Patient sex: F
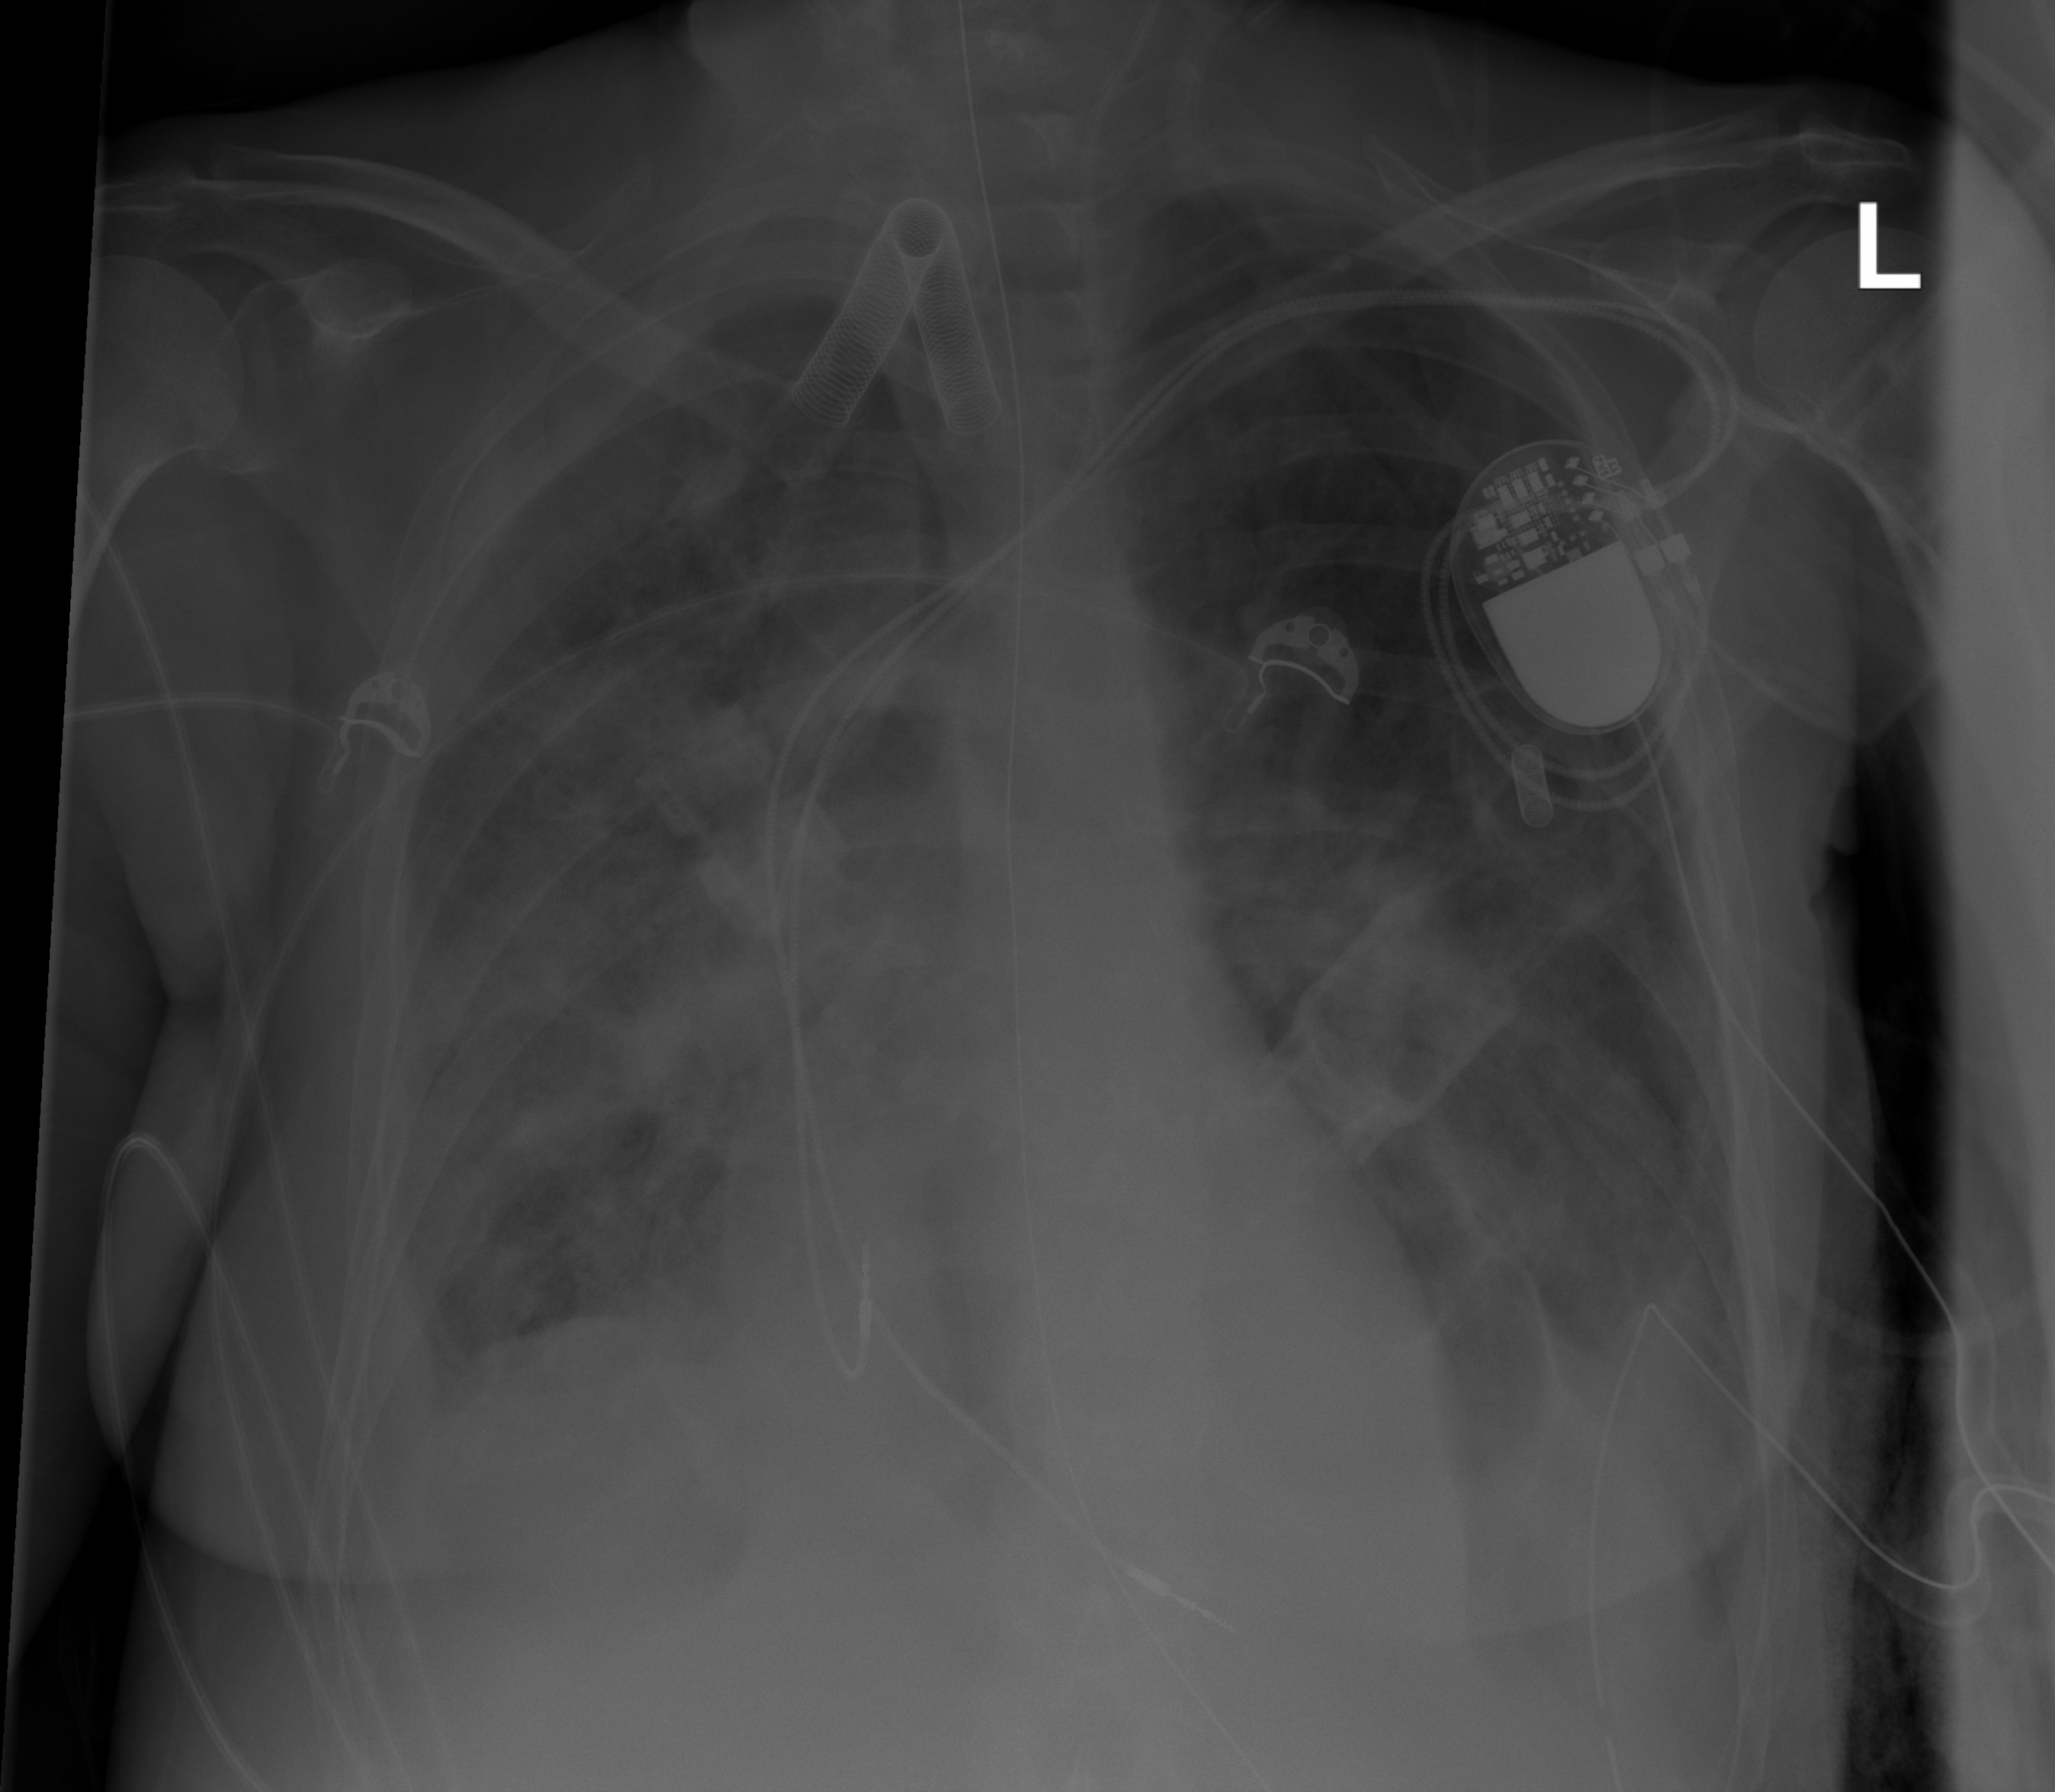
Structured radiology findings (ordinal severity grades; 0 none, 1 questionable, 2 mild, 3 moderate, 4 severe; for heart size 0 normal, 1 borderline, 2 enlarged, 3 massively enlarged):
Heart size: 0
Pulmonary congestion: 3
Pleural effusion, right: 2
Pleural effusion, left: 2
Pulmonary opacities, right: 3
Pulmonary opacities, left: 3
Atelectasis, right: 2
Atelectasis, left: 2